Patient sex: F
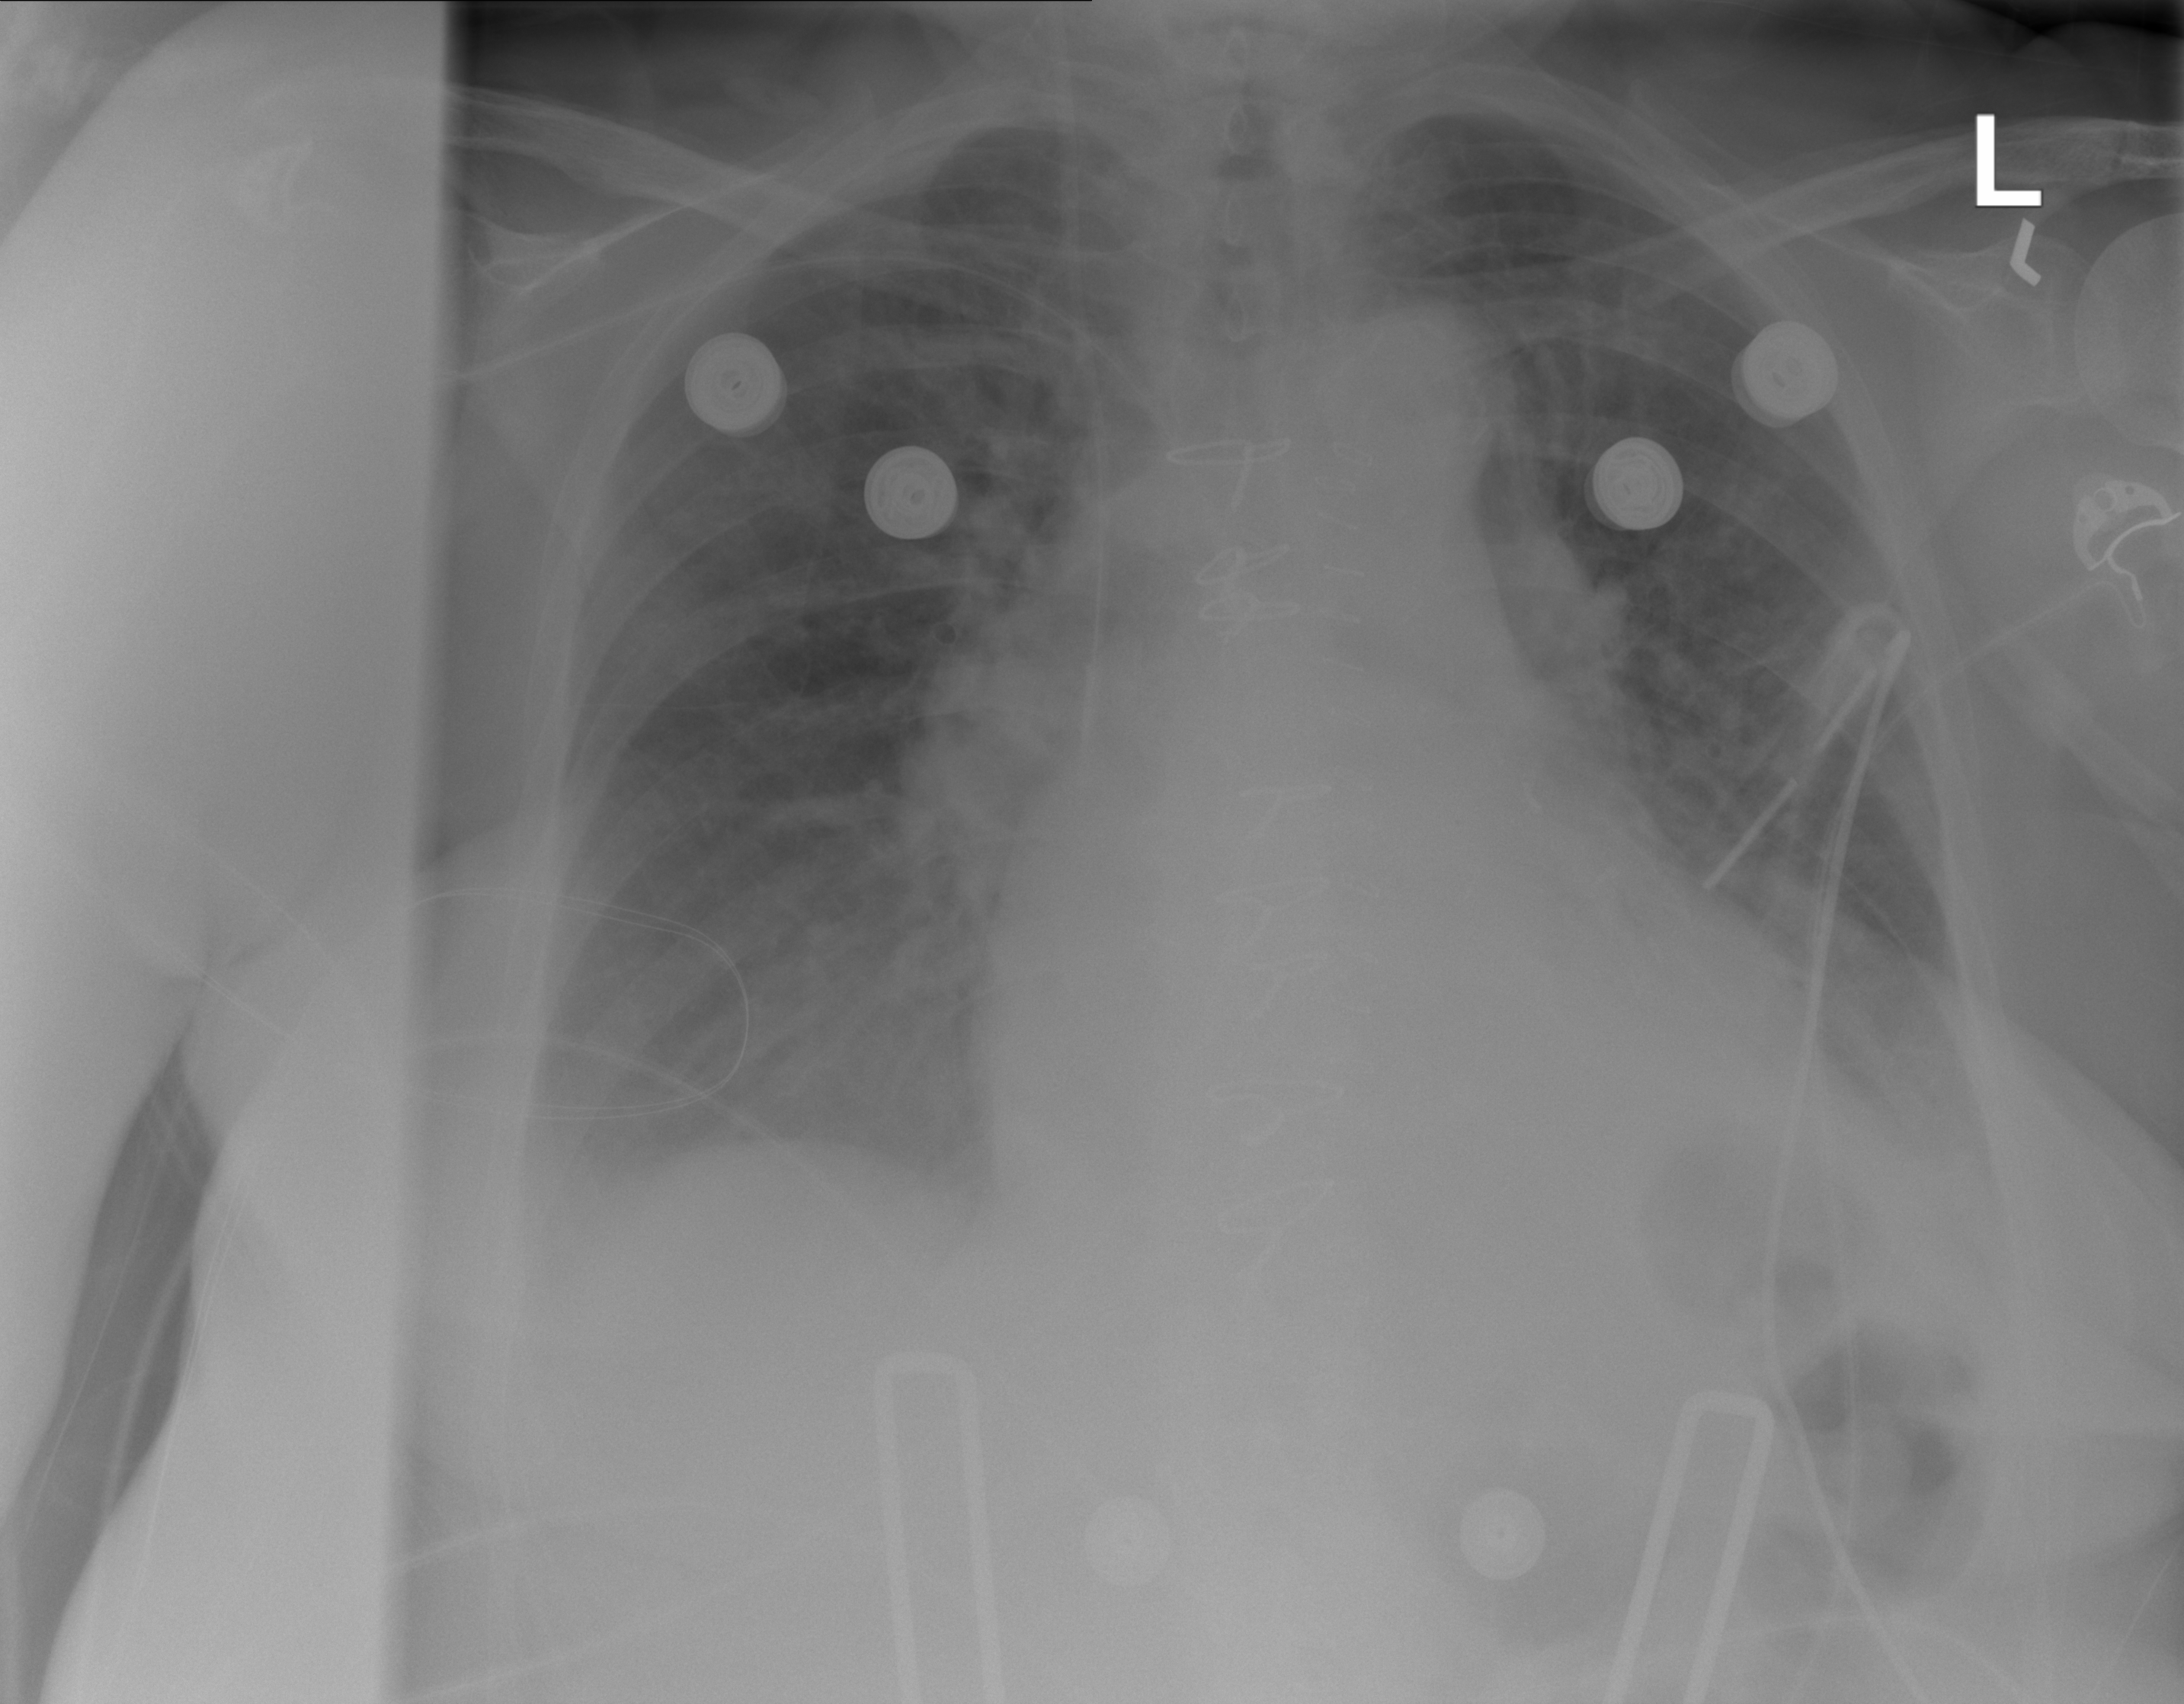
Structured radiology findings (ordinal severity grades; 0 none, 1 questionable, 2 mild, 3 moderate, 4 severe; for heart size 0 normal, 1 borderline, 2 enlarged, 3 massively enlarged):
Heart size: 2
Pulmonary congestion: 2
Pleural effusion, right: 2
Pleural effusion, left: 2
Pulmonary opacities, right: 0
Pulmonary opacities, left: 0
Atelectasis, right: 2
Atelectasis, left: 2